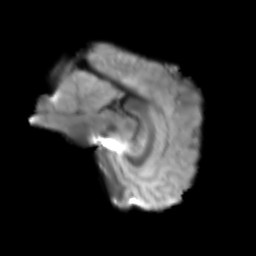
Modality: T2w
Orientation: sagittal
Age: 25
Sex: female
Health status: healthy
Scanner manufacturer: siemens
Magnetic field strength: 3 T
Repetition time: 3.6 s
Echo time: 0.0964 s